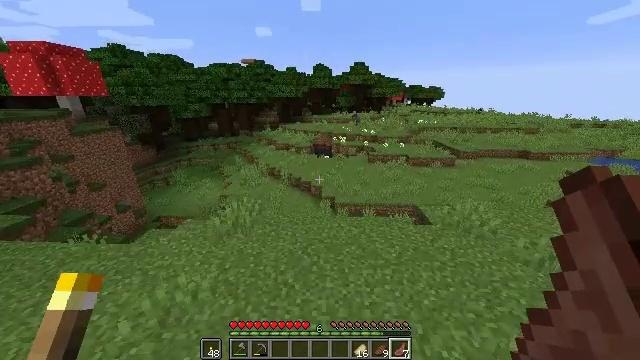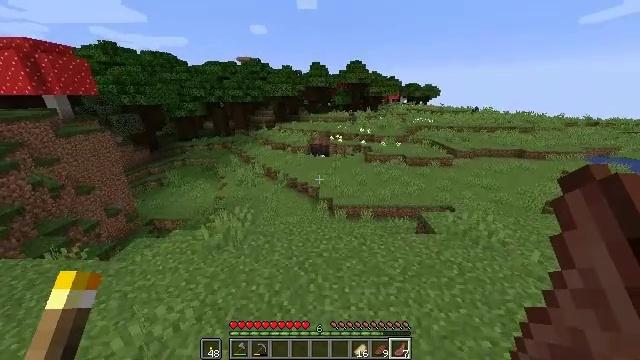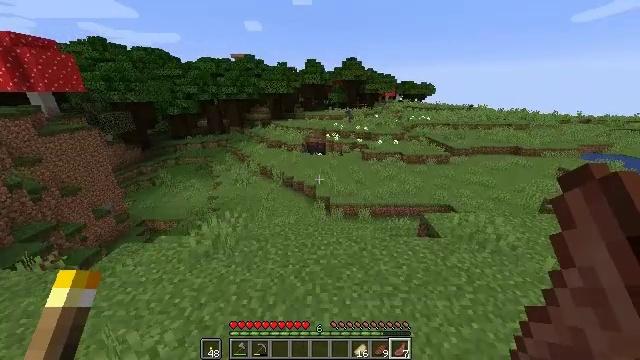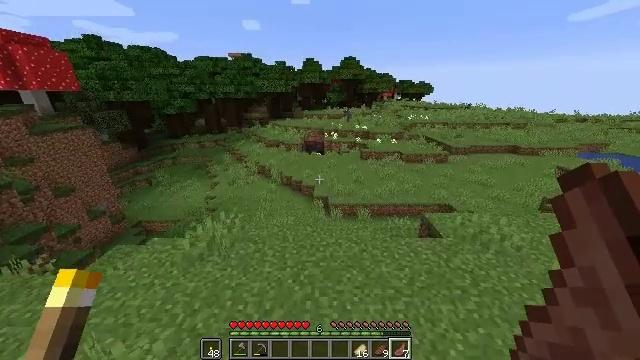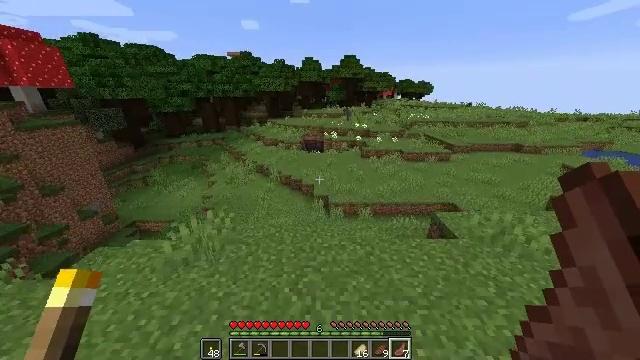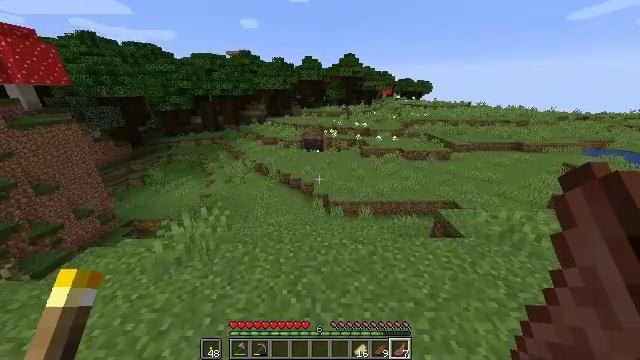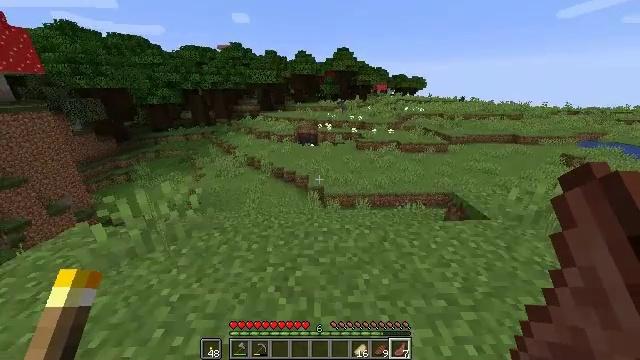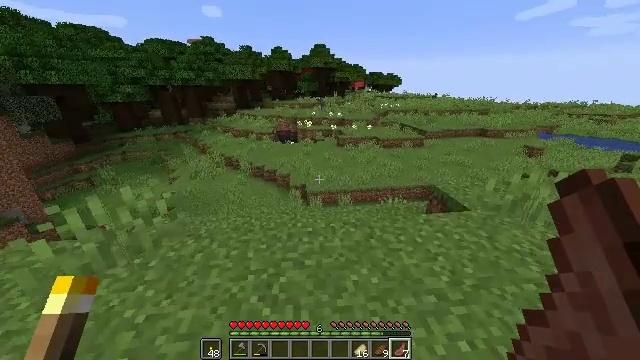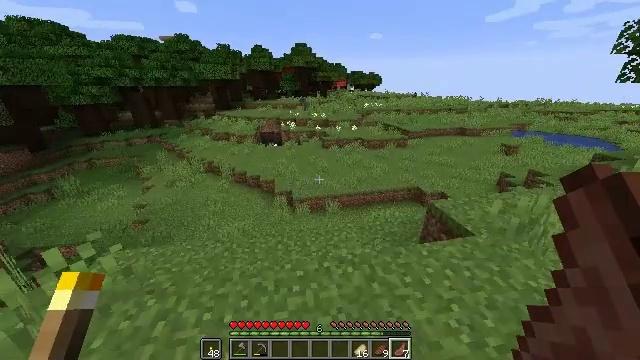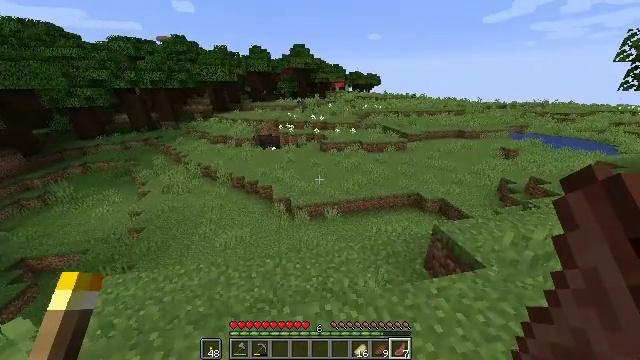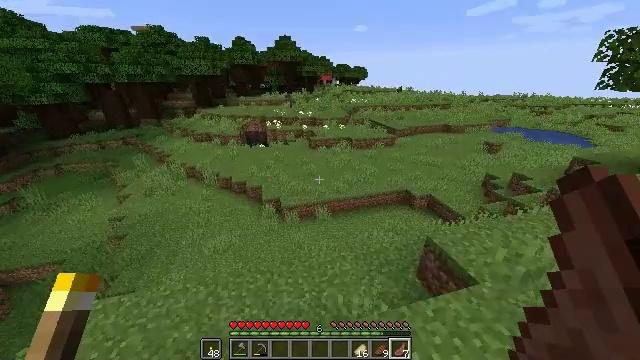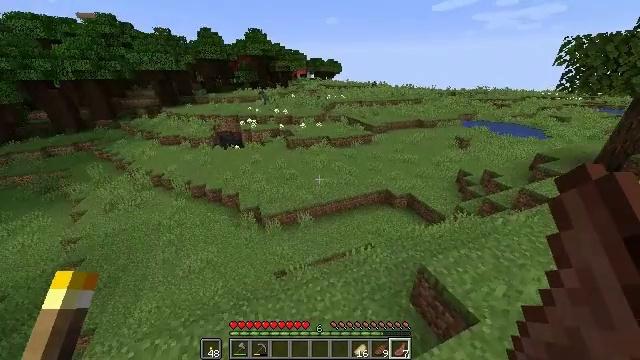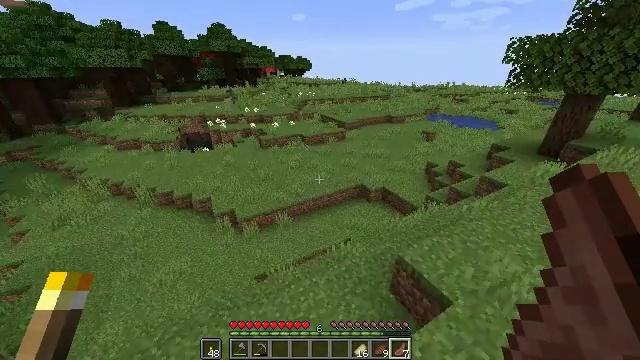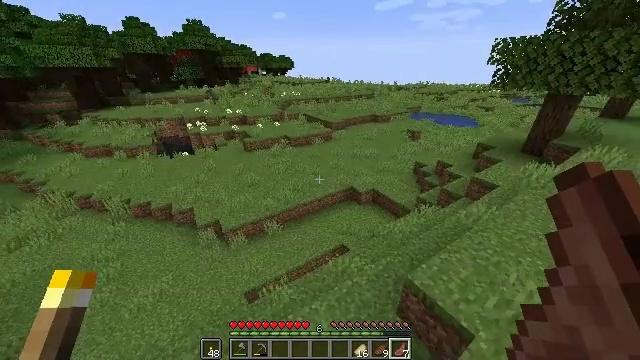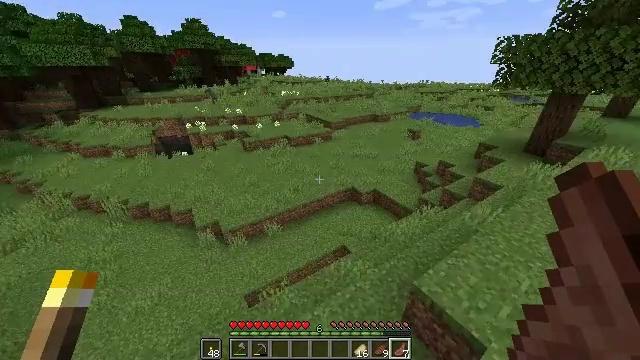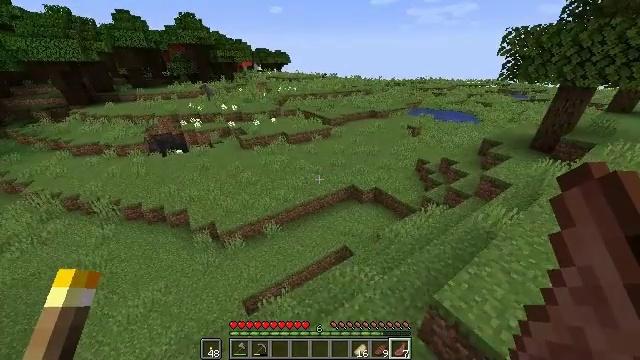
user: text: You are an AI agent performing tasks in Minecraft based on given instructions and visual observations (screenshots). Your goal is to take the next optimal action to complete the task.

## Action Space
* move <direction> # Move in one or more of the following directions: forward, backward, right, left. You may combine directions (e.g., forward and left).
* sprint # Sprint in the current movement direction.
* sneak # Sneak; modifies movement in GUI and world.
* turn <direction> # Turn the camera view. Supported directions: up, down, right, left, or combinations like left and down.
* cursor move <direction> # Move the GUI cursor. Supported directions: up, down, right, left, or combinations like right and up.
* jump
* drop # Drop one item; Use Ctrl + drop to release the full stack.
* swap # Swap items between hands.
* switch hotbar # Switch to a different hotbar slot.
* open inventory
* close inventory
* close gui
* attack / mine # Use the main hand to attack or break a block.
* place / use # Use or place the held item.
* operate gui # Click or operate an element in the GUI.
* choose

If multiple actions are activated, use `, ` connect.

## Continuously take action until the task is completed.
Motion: motion action
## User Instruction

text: Mine the azure bluet flower.
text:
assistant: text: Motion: move forward, sprint, jump
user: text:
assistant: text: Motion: move forward, sprint, turn right, jump
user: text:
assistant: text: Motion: move forward, sprint, jump
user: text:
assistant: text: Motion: move forward, sprint, jump
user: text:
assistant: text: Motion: move forward, sprint, jump
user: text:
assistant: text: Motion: move forward, sprint, turn right, jump
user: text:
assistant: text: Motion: move forward, sprint, turn right, jump
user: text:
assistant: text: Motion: move forward, sprint, turn right, jump
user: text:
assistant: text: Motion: move forward, jump
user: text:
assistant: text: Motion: move forward, turn right and down, jump
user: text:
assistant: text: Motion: move forward, turn right and down, jump
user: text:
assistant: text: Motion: move forward, turn right
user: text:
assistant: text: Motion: move forward, turn right
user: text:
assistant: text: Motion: move forward
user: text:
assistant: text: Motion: move forward
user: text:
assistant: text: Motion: move forward, turn right
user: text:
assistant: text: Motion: move forward
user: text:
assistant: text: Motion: move forward, switch to hotbar 2
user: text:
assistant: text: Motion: move forward, switch to hotbar 2
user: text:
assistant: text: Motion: move forward, switch to hotbar 2
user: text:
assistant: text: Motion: move forward, switch to hotbar 2
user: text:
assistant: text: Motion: move forward
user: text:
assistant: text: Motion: move forward
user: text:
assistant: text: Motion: move forward
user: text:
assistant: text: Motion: move forward
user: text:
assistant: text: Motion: move forward
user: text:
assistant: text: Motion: move forward
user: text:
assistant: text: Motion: move forward
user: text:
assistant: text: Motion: move forward, sprint
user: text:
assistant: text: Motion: move forward, sprint